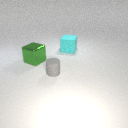
large cyan rubber cube behind large green metal cube